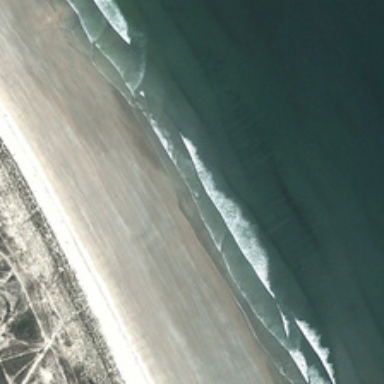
A beach is near an ocean with white waves .